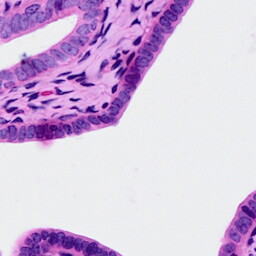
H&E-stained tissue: Ovarian